Question: in the table below, I would like to graph a subset of the columns, specifically the ones highlighted in green. however, I would like to compute the percentage based upon the grand total of the whole set. filtering columns rescopes the data set and hence the denominator.
I would like to show and graph columns "4" and "Excellent value (5)" while retaining the current "Grand Total." for the ct row, for example, the value would be 8/14 for column "4", and likewise for other cells.
as a candidate solution, I created a secondary table which references the table shown below. is this the cleanest way to accomplish the goal? it seems a bit kludgey and rather time consuming.
ultimately this graph will be rendered in sharepoint so it needs the dynamic interaction with the ssas data. I am assuming that this will be the case since my derived table is using the GetPivotData function which the parent table uses.

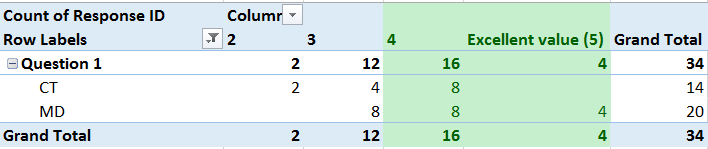
Answer: You need an ALL() to open out the filter context which in turn means that it doesn't matter which columns are selected.
Assuming you have a table called 'table' and a column called 'response_id' you could use something like:
'''
= SUM(COUNTROWS(table)) /
CALCULATE(COUNTROWS(table), ALL('table'[response_id]))
'''
If your real life problem is more complex then you might need to adjust the ALL() to include other columns or look at ALLEXCEPT() to do the opposite.